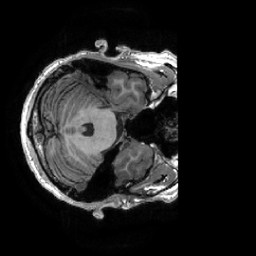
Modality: T1w
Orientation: axial
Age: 26
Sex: male
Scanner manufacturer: ge
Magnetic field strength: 3 T
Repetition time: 0.0073 s
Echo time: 0.003 s